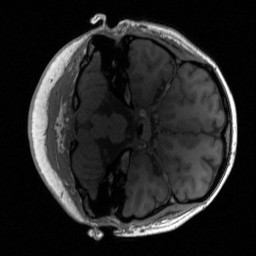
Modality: T1w
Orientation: axial
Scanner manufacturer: siemens
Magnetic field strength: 3 T
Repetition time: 2 s
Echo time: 0.0022 s